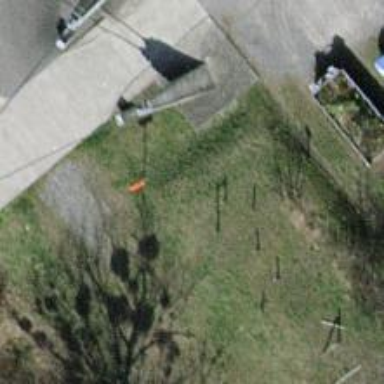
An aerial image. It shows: View of pole with roofed pipeline marker.